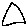
Label: triangle